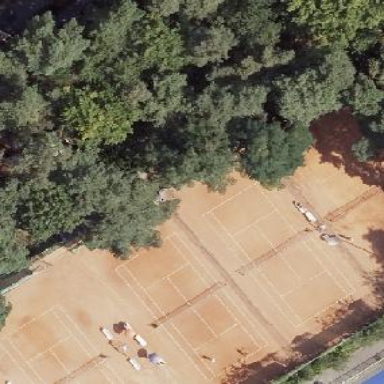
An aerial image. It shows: Tennis court in leisure pitch.